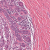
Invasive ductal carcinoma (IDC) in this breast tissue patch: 1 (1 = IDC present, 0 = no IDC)